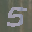
Label: 5